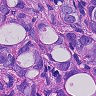
Metastatic tissue present: yes